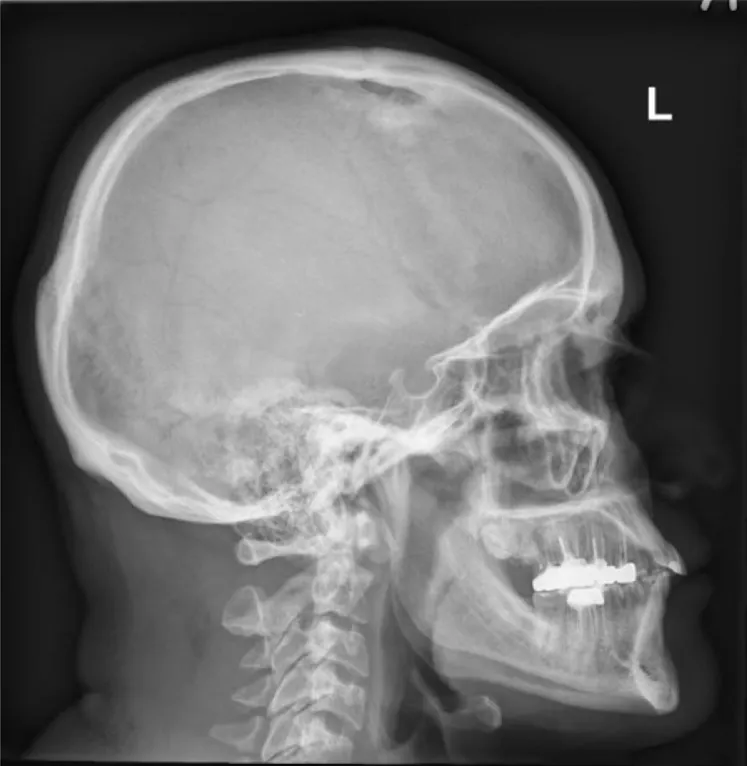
Skull x-ray showing osteolytic lesion.
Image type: radiology (x_ray)